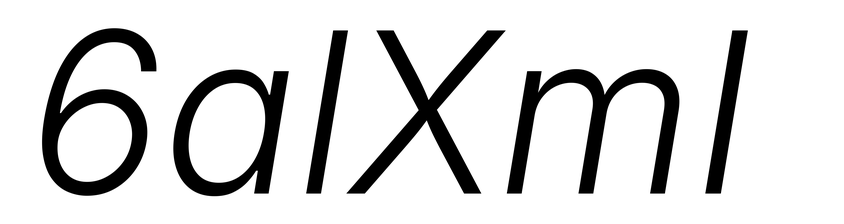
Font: Inter-Italic_Light_Italic